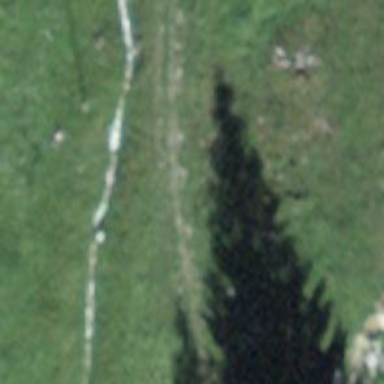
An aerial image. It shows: Path.